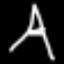
Label: The Eiffel Tower